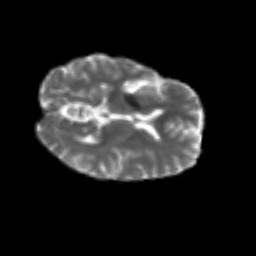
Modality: T2w
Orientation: axial
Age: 40
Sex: female
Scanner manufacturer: siemens
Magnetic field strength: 3 T
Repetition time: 4.999 s
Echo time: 0.07946 s